Question: Count the number of objects in the diagram.
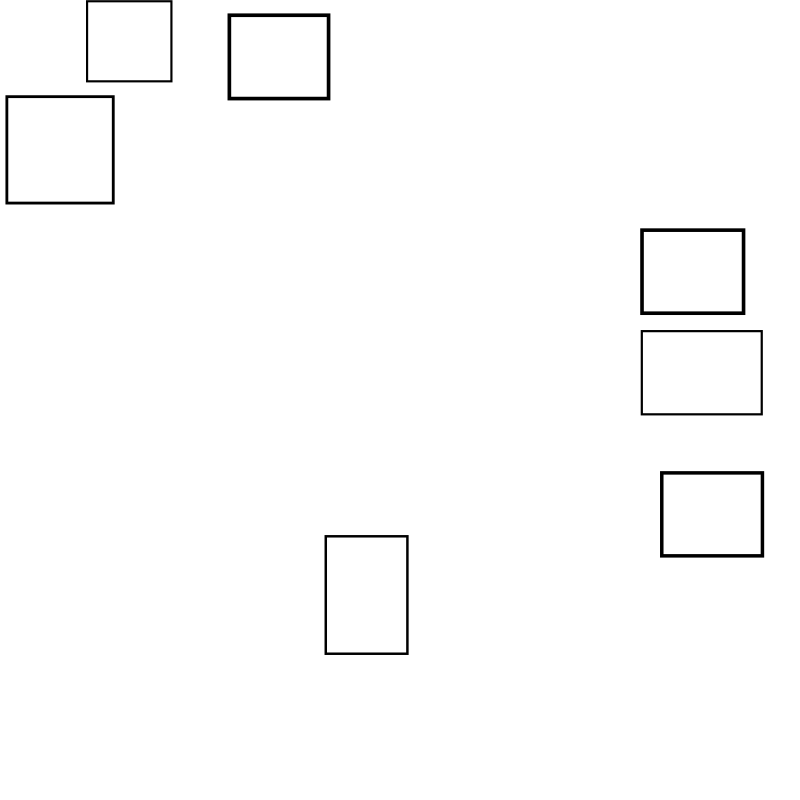
Answer: 7